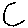
Label: moon